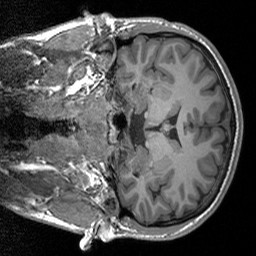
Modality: T1w
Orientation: coronal
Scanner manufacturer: siemens
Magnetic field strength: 3 T
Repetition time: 1.76 s
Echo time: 0.0022 s